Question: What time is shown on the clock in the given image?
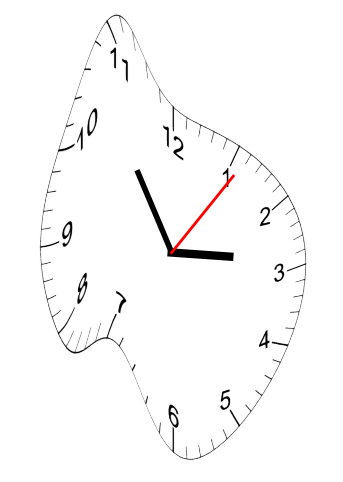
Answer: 02:54:06